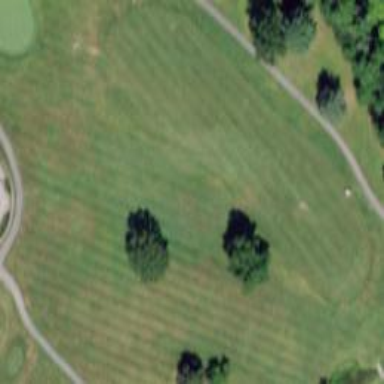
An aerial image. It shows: Golf hole.